Question: I am developing an android application in which I need to download an 'JSON' string and save it in 'SQlite' database in a specific format (In my perspective, I have no other option to choose any other data-storage). And this is my table-structure:
'''
problem_table(pid INTEGER PRIMARY KEY,
num TEXT, title TEXT,
dacu INTEGER,
verdict_series TEXT)
'''
And at launch I need almost to be entered into the database table. I am working on emulator and when I launch the app, it works perfectly. But the app seemed to be freeze for a while after database manipulation is begin. Eventually the app manages to insert all the row but take pretty much time. Even at a point it shows the following look:

So how can I reduce the time-memory complexity or how can I do this in more optimized way or avoid this temporary failure?
N.S. : I didn't check it in any real device yet for lack of my scope. My emulator is using 512 RAM and 48 heap size.
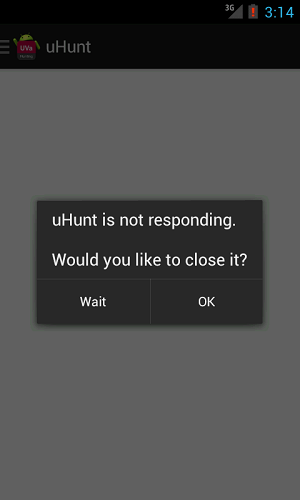
Answer: I solved it by @Jakobud answer given <URL>
Normally, each time 'db.insert()' is used, SQLite creates a transaction (and resulting journal file in the filesystem). If you use 'db.beginTransaction()' and 'db.endTransaction()' SQLite commits all the inserts at the same time, dramatically speeding things up.
Here is some pseudo code from: Batch insert to SQLite database on Android
'''
try
{
db.beginTransaction();
for each record in the list
{
do_some_processing();
if (line represent a valid entry)
{
db.insert(SOME_TABLE, null, SOME_VALUE);
}
some_other_processing();
}
db.setTransactionSuccessful();
}
catch (SQLException e) {}
finally
{
db.endTransaction();
}
'''